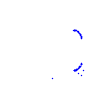
Particle: kaon